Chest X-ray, PA view. Patient: 45 years old, sex F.
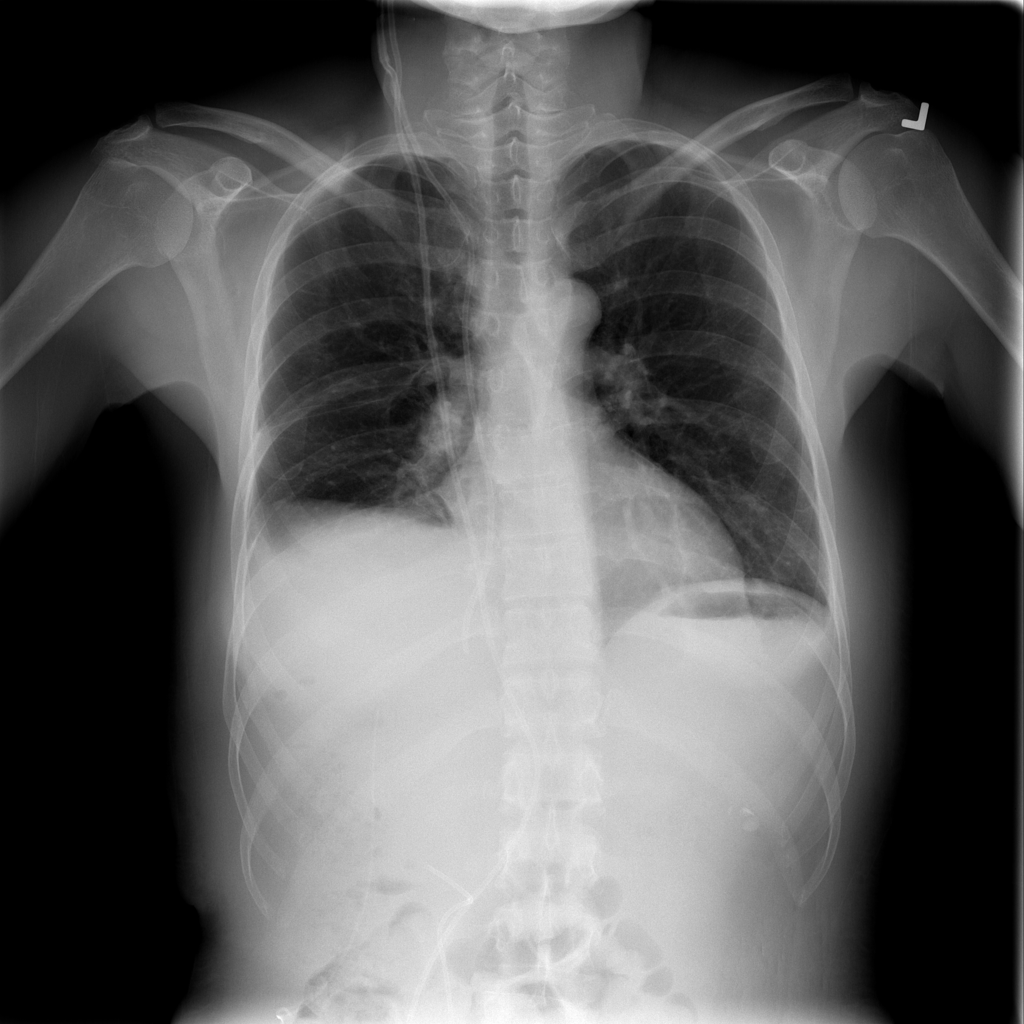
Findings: No Finding